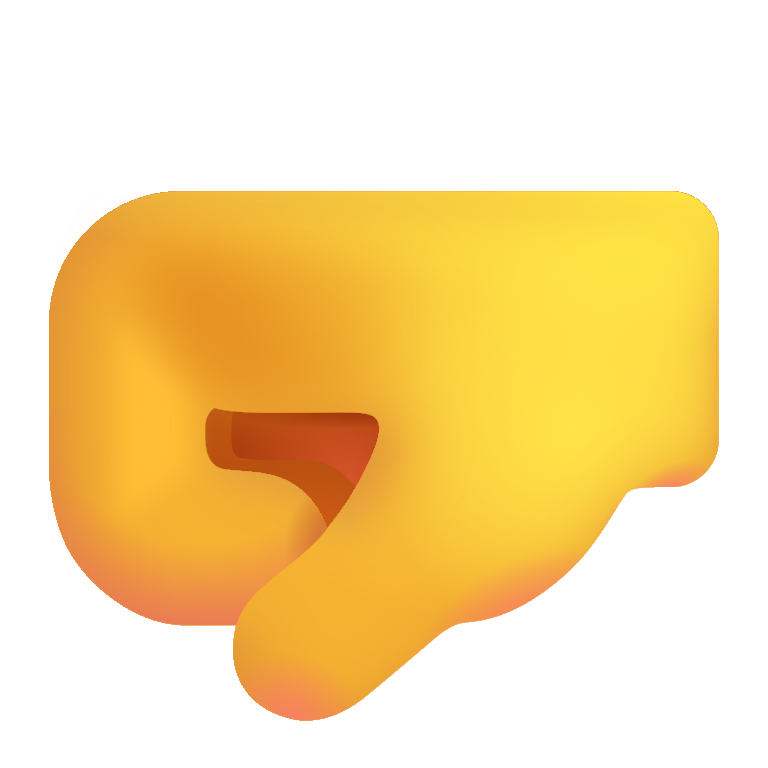
left facing fist color default